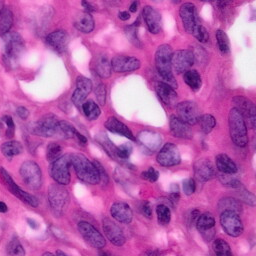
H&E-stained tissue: Pancreatic